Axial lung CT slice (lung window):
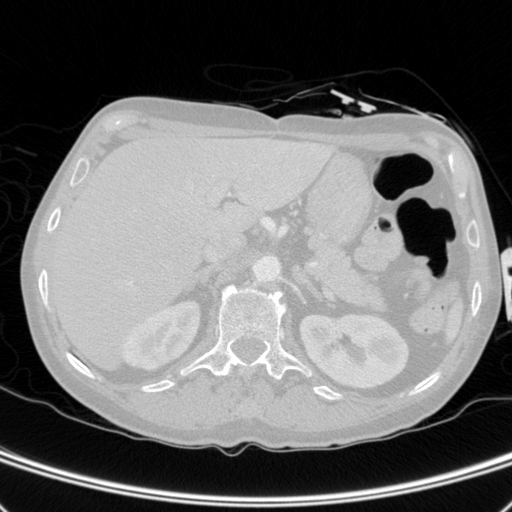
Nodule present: no